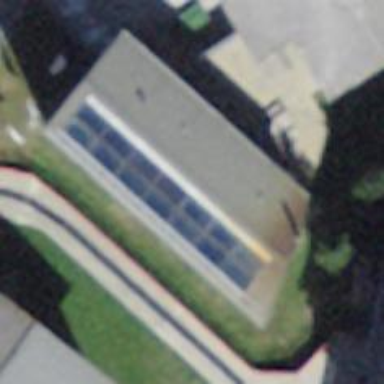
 consisting of solar photovoltaic panels."